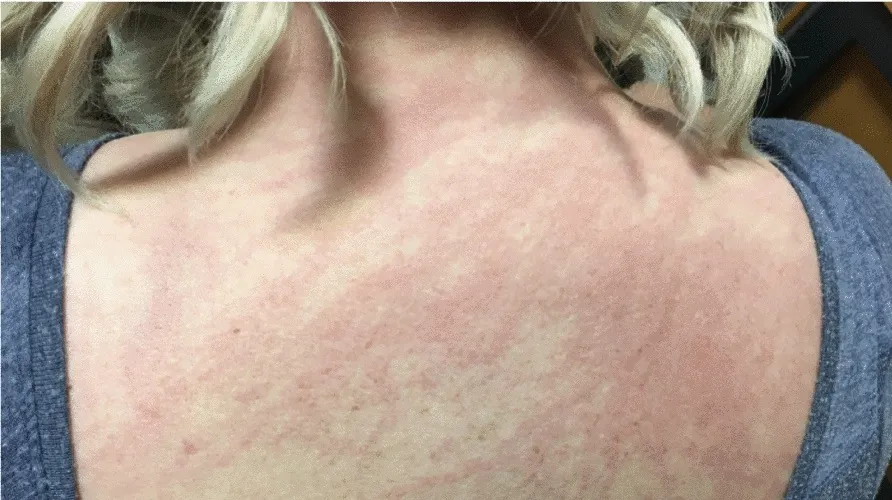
Clinical features of dermatomyositis with shawl-like rash affecting neck, chest and back. A; Flagellate erythema upper back.
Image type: medical_photograph (skin_photograph)